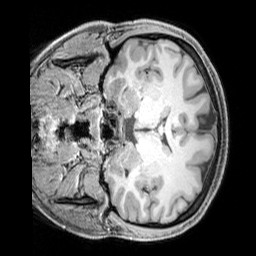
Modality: T1w
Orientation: coronal
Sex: female
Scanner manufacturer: siemens
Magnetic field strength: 3 T
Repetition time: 2.3 s
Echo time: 0.00226 s